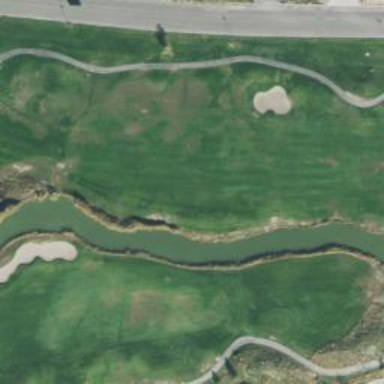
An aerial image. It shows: Golf hole.